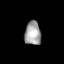
Tissue: lung
Cell type: Epithelial cells
Senescence score: 0.1955
Nuclear area (px): 385
Mean DAPI intensity: 159.878